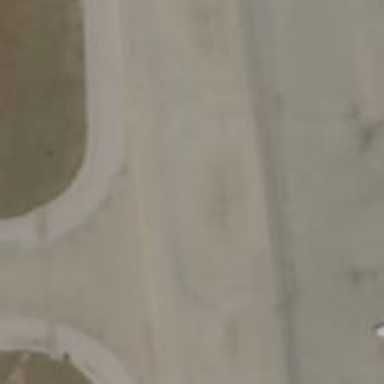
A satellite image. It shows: Image of taxiway at airport.